如图，在三棱柱$ABC-A_1B_1C_1$中，平面$ACC_1A_1\perp$平面$ABC$，$AB\perp BC$，四边形$ACC_1A_1$是边长为$2$的正方形．

\noindent (1) 证明：$BC\perp$平面$ABB_1A_1$；
\noindent (2) 若直线$A_1C$与平面$ABB_1A_1$所成的角为$30^\circ$，求二面角$B-A_1C-A$的余弦值．

\vspace{0.2cm}
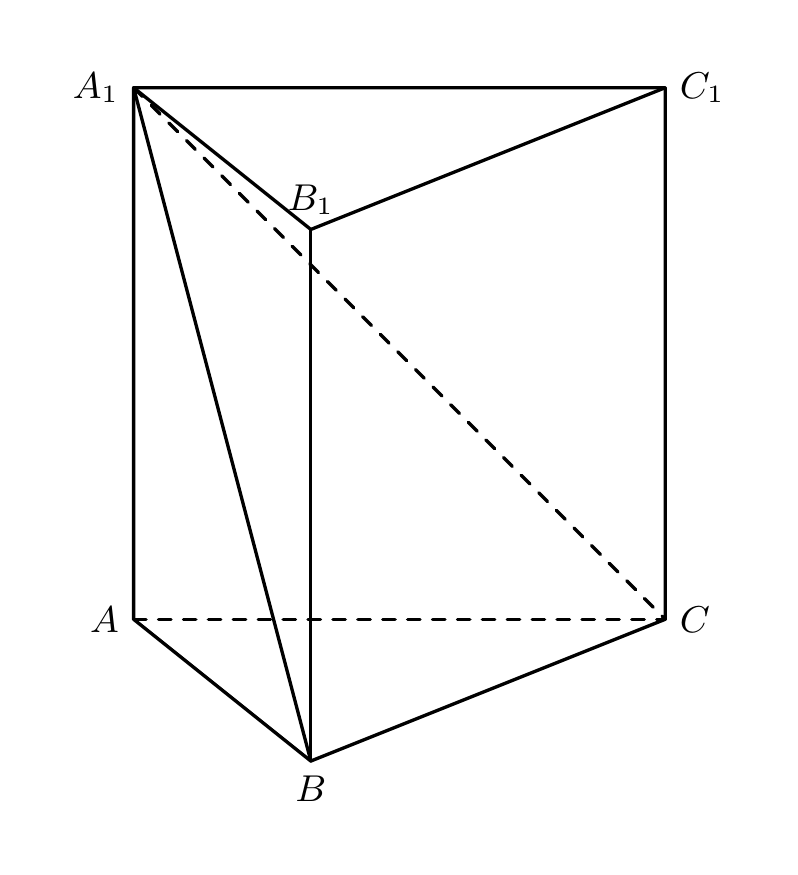
【解答】

\noindent \textbf{【答案】(1) 证明见解析}
\noindent \textbf{(2) $\boldsymbol{\dfrac{\sqrt{3}}{3}}$}

\vspace{0.1cm}
\noindent \textbf{【知识点】} 证明线面垂直、求二面角、面面角的向量求法

\vspace{0.1cm}
\noindent \textbf{【分析】}
(1) 先证明$AA_1\perp$平面$ABC$，从而得到$AA_1\perp BC$，进而即可证明$BC\perp$平面$ABB_1A_1$；
(2) 结合(1)及题意可得$\angle BA_1C$为直线$A_1C$与平面$ABB_1A_1$所成的角，即$\angle BA_1C=30^\circ$，从而得到$A_1C=2\sqrt{2}$，$BC=\sqrt{2}$，$AB=\sqrt{2}$．
（方法一）过点$A$作$AD\perp A_1B$，垂足为$D$，过点$D$作$DE\perp A_1C$，垂足为$E$，连结$AE$，先证明$BC\perp AD$，$AD\perp$平面$A_1BC$，再$A_1C\perp$平面$ADE$，从而证明$AE\perp A_1C$，从而可得$\angle AED$是二面角$B-A_1C-A$的平面角，进而即可求出二面角$B-A_1C-A$的余弦值；
（方法二）取$AC$的中点$O$，连结$BO$，先证明$BO\perp$平面$ACC_1A_1$，再取$A_1C_1$的中点$O_1$，以$\{\overrightarrow{OB},\overrightarrow{OC},\overrightarrow{OO_1}\}$为基底，建立空间直角坐标系$O-xyz$，再根据向量夹角公式即可求解．

\vspace{0.2cm}
\noindent \textbf{【详解】(1)}
因为四边形$ACC_1A_1$是正方形，所以$AA_1\perp AC$，
又平面$ACC_1A_1\perp$平面$ABC$，$AA_1\subset$平面$ACC_1A_1$，平面$ACC_1A_1\cap$平面$ABC=AC$，所以$AA_1\perp$平面$ABC$，
因为$BC\subset$平面$ABC$，所以$AA_1\perp BC$，
又因为$AB\perp BC$，$AB$，$AA_1\subset$平面$ABB_1A_1$，$AB\cap AA_1=A$，
所以$BC\perp$平面$ABB_1A_1$．

\vspace{0.2cm}
\noindent (2) 由(1)知，$\angle BA_1C$为直线$A_1C$与平面$ABB_1A_1$所成的角，即$\angle BA_1C=30^\circ$，
又正方形$ACC_1A_1$的边长为$2$，所以$A_1C=2\sqrt{2}$，$BC=\sqrt{2}$，所以$AB=\sqrt{2}$．

\vspace{0.1cm}
\noindent \textbf{（方法一）}
过点$A$作$AD\perp A_1B$，垂足为$D$，过点$D$作$DE\perp A_1C$，垂足为$E$，连结$AE$，

因为$BC\perp$平面$ABB_1A_1$，$AD\subset$平面$ABB_1A_1$，所以$BC\perp AD$，
又$BC$，$A_1B\subset$平面$A_1BC$，$BC\cap A_1B=B$，所以$AD\perp$平面$A_1BC$，
又$A_1C\subset$平面$A_1BC$，则$AD\perp A_1C$，
又$AD$，$DE\subset$平面$ADE$，$AD\cap DE=D$，所以$A_1C\perp$平面$ADE$，
又$AE\subset$平面$ADE$，所以$AE\perp A_1C$，
所以$\angle AED$是二面角$B-A_1C-A$的平面角，

在直角$\triangle ADE$中，$AE=\sqrt{2}$，$AD=\dfrac{2\sqrt{3}}{3}$，
$$
\sin\angle AED=\dfrac{AD}{AE}=\dfrac{\sqrt{6}}{3}，\quad \cos\angle AED=\boldsymbol{\dfrac{\sqrt{3}}{3}}，
$$
即二面角$B-A_1C-A$的余弦值为$\boldsymbol{\dfrac{\sqrt{3}}{3}}$．

\vspace{0.1cm}
\noindent \textbf{（方法二）}
取$AC$的中点$O$，连结$BO$，
因为$AB=BC$，所以$BO\perp AC$，
又因为平面$ACC_1A_1\perp$平面$ABC$，平面$ACC_1A_1\cap$平面$ABC=AC$，$BO\subset$平面$ABC$，所以$BO\perp$平面$ACC_1A_1$，
取$A_1C_1$的中点$O_1$，则$OO_1\perp AC$，

以$\{\overrightarrow{OB},\overrightarrow{OC},\overrightarrow{OO_1}\}$为基底，建立空间直角坐标系$O-xyz$，
所以$B(1,0,0)$，$C(0,1,0)$，$A_1(0,-1,2)$，
所以$\overrightarrow{BC}=(-1,1,0)$，$\overrightarrow{A_1C}=(0,2,-2)$，

设平面$A_1BC$的法向量为$\boldsymbol{\vec{n}}=(x,y,z)$，
则
$$
\begin{cases}
\boldsymbol{\vec{n}}\perp\overrightarrow{BC}\\
\boldsymbol{\vec{n}}\perp\overrightarrow{A_1C}
\end{cases}
\implies
\begin{cases}
\boldsymbol{\vec{n}}\cdot\overrightarrow{BC}=-x+y=0\\
\boldsymbol{\vec{n}}\cdot\overrightarrow{A_1C}=2y-2z=0
\end{cases}
$$
取$x=1$，则$\boldsymbol{\vec{n}}=(1,1,1)$，

取平面$A_1AC$的法向量$\boldsymbol{\vec{OB}}=(1,0,0)$，
设二面角$B-A_1C-A$的大小为$\theta$，
则
$$
|\cos\theta|=\dfrac{|\boldsymbol{\vec{n}}\cdot\boldsymbol{\vec{OB}}|}{|\boldsymbol{\vec{n}}|\cdot|\boldsymbol{\vec{OB}}|}=\dfrac{1}{\sqrt{3}\times 1}=\boldsymbol{\dfrac{\sqrt{3}}{3}}，
$$

因为二面角$B-A_1C-A$为锐角，所以$\boldsymbol{\cos\theta=\dfrac{\sqrt{3}}{3}}$，
即二面角$B-A_1C-A$的余弦值为$\boldsymbol{\dfrac{\sqrt{3}}{3}}$．

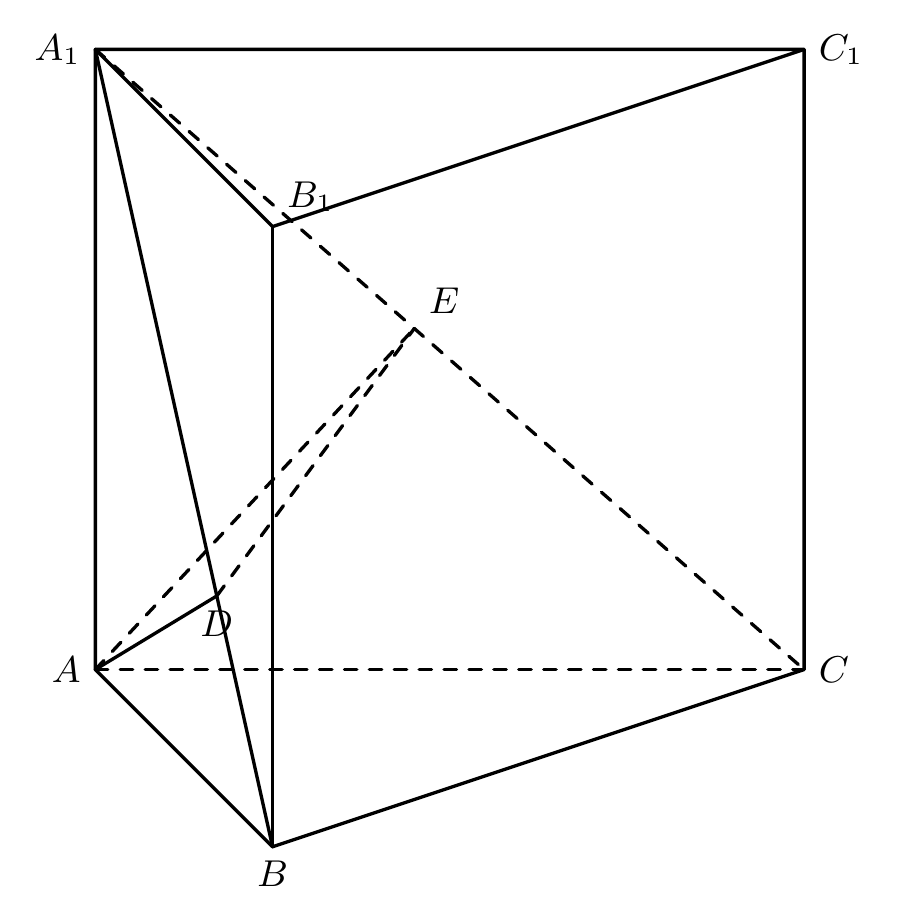
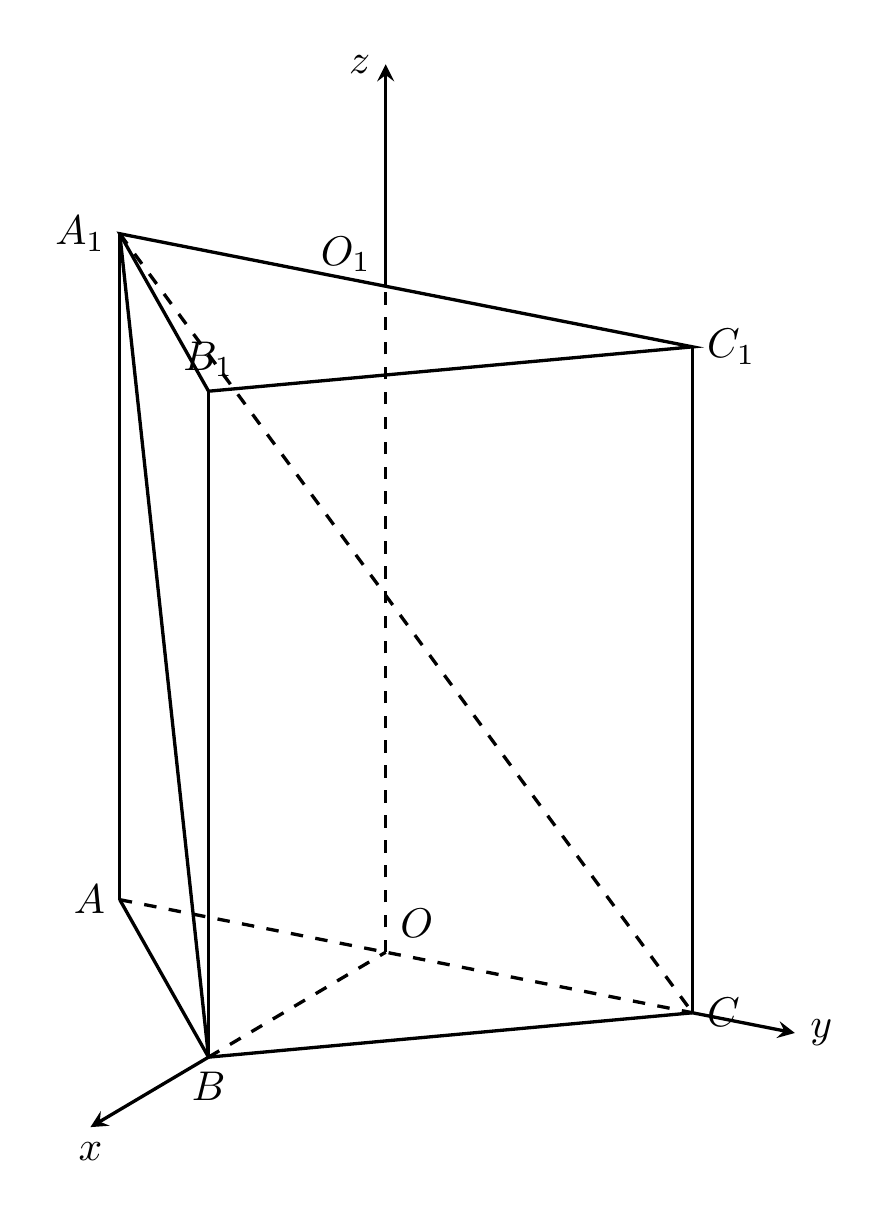